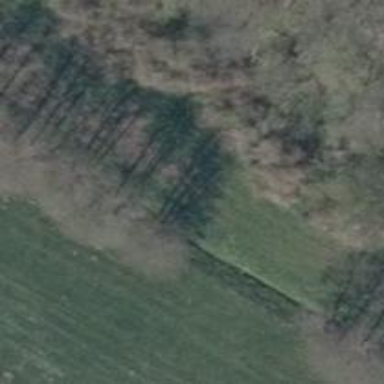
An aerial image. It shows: Row of deciduous broadleaved trees.